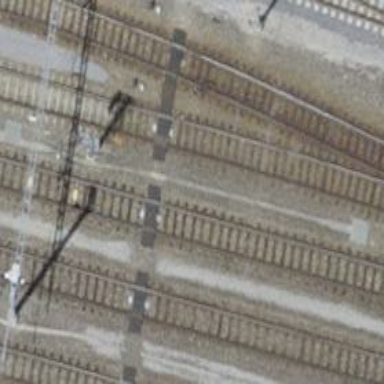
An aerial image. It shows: Railway crossing.